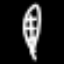
Label: leaf